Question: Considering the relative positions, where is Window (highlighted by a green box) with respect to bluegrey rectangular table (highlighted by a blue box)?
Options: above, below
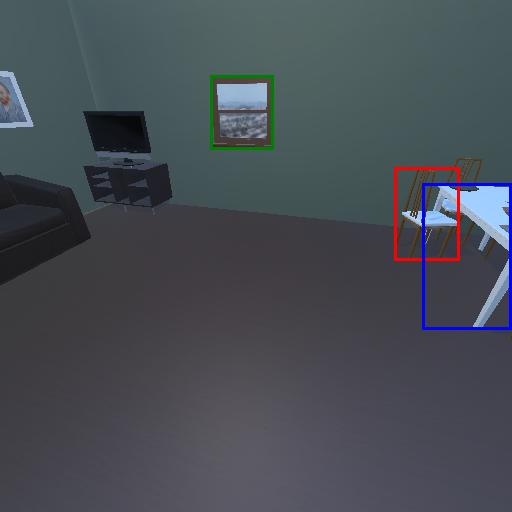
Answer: above